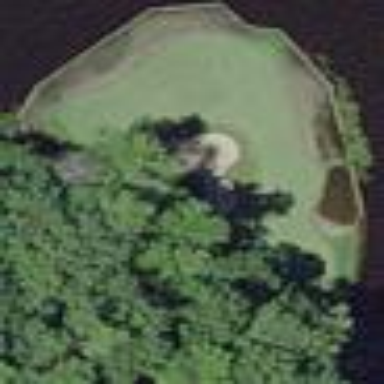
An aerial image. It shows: Rough grassy area used for golf.